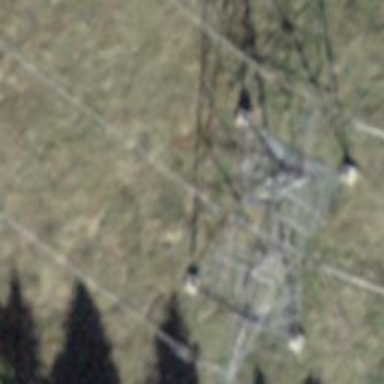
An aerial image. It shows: Power tower.